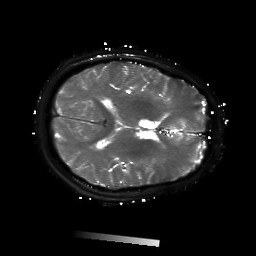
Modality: T2starmap
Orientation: axial
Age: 63
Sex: male
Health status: ill